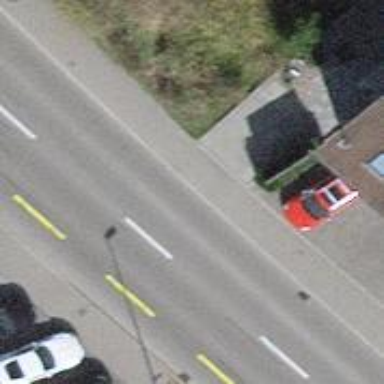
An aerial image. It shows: Secondary road with lane designated for cycling on the left side. The road surface is asphalt.